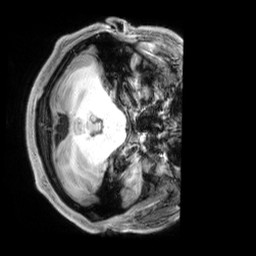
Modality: T1w
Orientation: axial
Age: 26
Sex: male
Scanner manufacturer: siemens
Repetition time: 2.3 s
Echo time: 0.00229 s